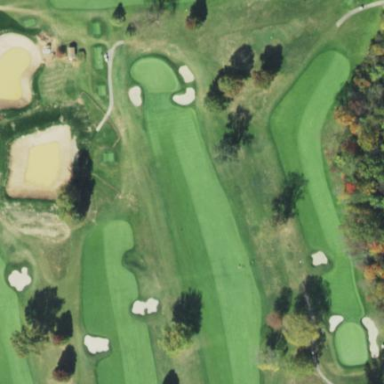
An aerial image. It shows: Grassy area designated as golf fairway.